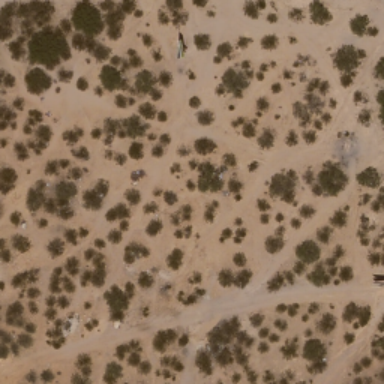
This is a chaparral .